Question: I have a weird issue where I am trying to use PHP in shorthand to output a value saved in the session. (Basically, if you type in a username and email address when signing up, but you get the email address wrong, instead of it clearing the username field it should persist and then you only have to recorrect the incorrect details.)
This is what I have for the output:
'''
value="<?=$usern_value;?>"
'''
Which is in my input:
'''
<input type="text" id="inputUser" name="username" placeholder="Username" value="<?=$usern_value;?>" />
'''
But it outputs this instead:

This is where the value of '$usern_value' is created:
'''
<?php
if(isset($_SESSION['status']['register']['username'])){
$usern_value = $_SESSION['status']['register']['username'];
} else {
$usern_value = "";
}
?>
'''
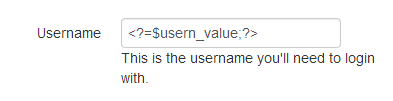
Answer: Try like this
'''
value="<?php echo $usern_value;?>"
'''
Because may be shorthand is not enabled in your php version.I so you need to enable the <URL> option in the configuration file 'php.ini'.You can try one of the following
- 'short_open_tag = On'- 'ini_set("short_open_tag", 1);'- add the following line to your .htaccess file:'php_value short_open_tag 1'
It's not recommend you use short tags (<? ?>). You should use the full length tags (<?php ?>). The short syntax is deprecated, and if you want to make your application portable, it's possible that short open tags are not allowed on another server and hence your application will break.